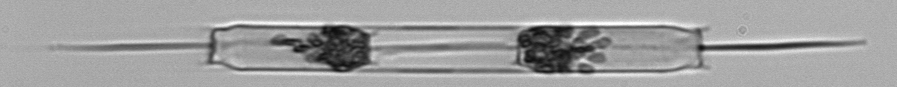
Label: Ditylum_brightwellii